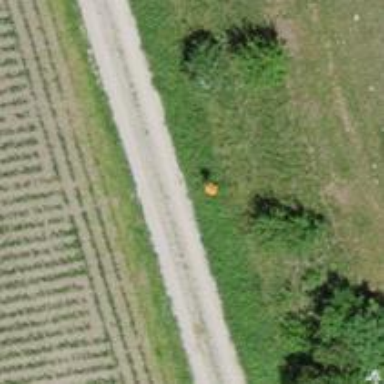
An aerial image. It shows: Pole supporting pipeline marker with roof cover.